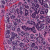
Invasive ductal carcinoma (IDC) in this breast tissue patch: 0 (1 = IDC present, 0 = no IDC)